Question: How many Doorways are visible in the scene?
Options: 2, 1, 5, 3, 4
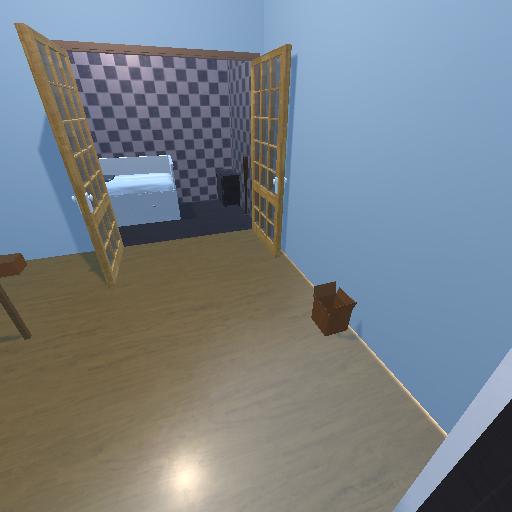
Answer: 2